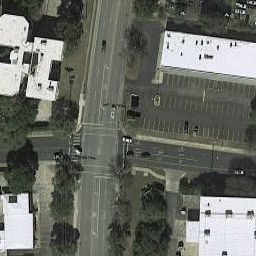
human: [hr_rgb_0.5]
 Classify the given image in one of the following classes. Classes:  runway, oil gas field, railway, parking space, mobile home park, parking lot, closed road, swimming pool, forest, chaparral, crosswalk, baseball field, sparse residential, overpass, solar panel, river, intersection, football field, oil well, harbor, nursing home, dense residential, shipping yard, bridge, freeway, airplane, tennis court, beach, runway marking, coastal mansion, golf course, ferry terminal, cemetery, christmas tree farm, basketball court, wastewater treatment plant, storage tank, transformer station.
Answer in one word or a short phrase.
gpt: intersection